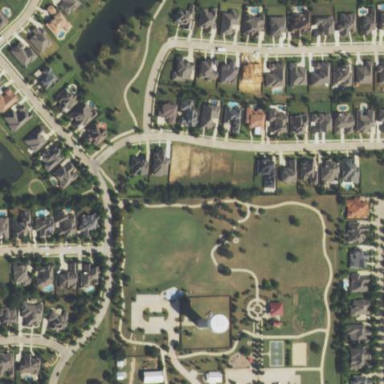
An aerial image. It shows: Residential area consisting of single-family homes.